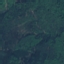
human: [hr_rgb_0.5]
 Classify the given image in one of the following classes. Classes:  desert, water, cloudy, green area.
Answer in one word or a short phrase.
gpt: green area